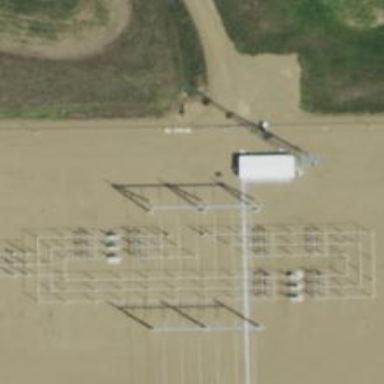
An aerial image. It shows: Switch used for power control.